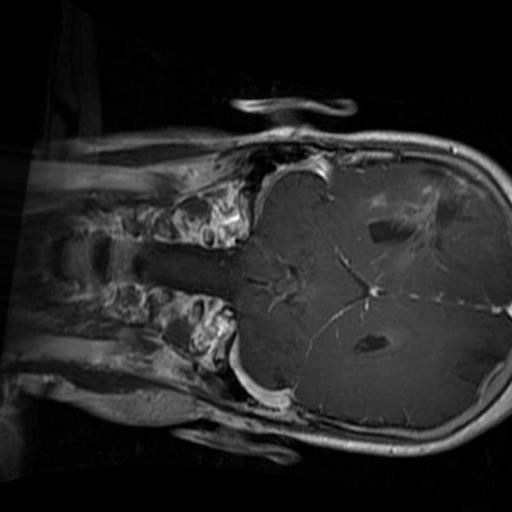
Label: brain_glioma